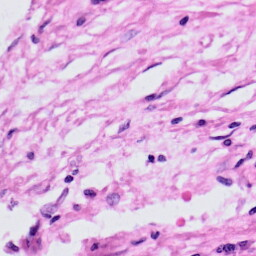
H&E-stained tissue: Skin